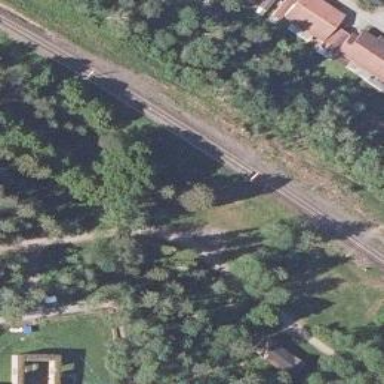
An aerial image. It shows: Railway track with continuous electrified contact lines.